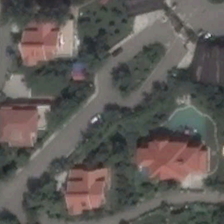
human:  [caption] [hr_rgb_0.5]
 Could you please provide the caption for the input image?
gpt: here are many red roofed houses on both sides of the road .

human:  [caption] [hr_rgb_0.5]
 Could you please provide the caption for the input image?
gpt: a large number of tall trees were planted around the house .

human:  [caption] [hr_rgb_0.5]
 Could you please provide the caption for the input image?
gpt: here are many red roofed houses on both sides of the road .

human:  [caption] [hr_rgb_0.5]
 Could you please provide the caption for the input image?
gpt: a large number of tall trees were planted around the house .

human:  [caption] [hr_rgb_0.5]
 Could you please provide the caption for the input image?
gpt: here are many red roofed houses on both sides of the road .